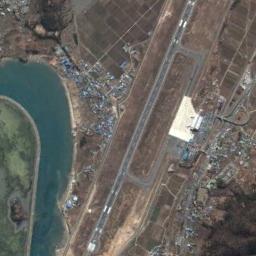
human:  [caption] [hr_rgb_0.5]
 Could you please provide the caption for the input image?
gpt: The airport is surrounded by neat terraces .

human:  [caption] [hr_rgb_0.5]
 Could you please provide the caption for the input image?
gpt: An airport with some parallel runways on the lawn and a lake beside .

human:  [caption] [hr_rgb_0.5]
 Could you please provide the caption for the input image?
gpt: There is a river passing by the airport .

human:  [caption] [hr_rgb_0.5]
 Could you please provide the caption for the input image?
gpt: A complex airport with many runways and buildings is surrounded by a residential area and brown farmland, With a river next to it .

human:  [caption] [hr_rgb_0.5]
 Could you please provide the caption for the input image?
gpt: The airport is beside the river .